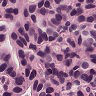
Metastatic tissue present: yes